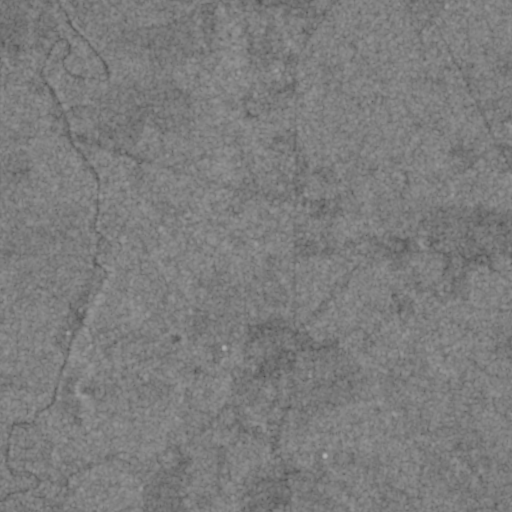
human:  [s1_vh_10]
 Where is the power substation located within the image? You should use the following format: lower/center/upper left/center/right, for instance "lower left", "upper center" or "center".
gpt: The power substation is located in the upper right of the image.
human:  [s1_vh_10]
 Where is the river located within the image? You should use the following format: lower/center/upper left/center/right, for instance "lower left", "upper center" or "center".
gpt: The river is located in the left of the image.
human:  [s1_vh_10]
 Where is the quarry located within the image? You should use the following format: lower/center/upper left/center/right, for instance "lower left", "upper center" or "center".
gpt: There is no quarry in the image.

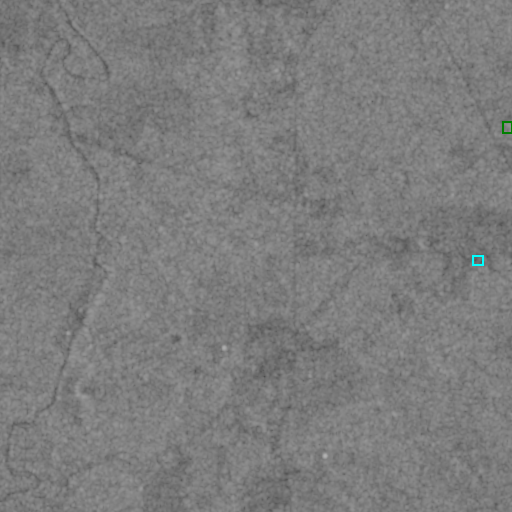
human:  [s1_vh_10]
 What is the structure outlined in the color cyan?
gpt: The structure outlined in cyan is a park.
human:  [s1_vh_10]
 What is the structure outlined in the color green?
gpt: The structure outlined in green is a power substation.
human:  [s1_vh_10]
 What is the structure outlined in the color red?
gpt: There is no red outline.